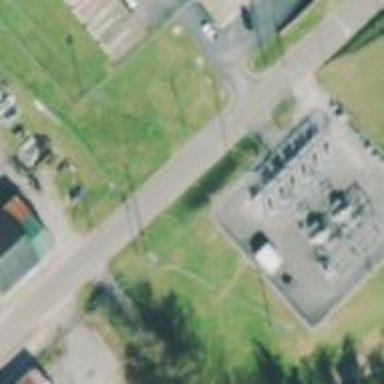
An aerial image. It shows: Power substation.